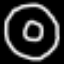
Label: donut